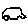
Label: car